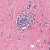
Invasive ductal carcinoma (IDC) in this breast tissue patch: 0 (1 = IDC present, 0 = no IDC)